Brain MRI, t1w sequence, axial 2D slice.
Patient: age 18, sex M, weight 78 kg, height 1.78 m
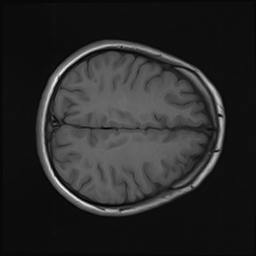